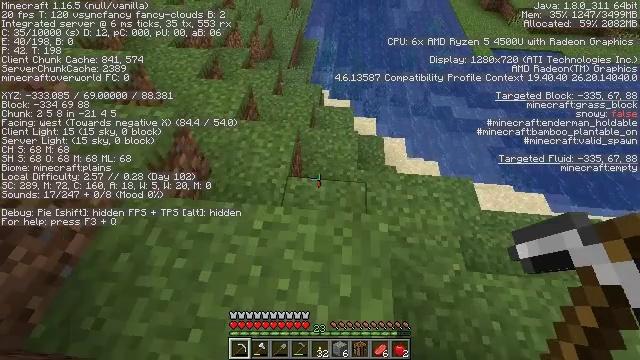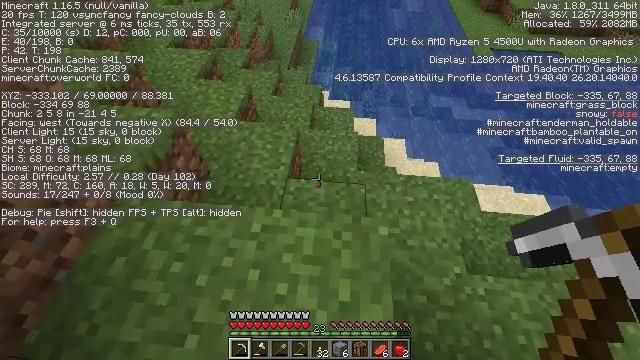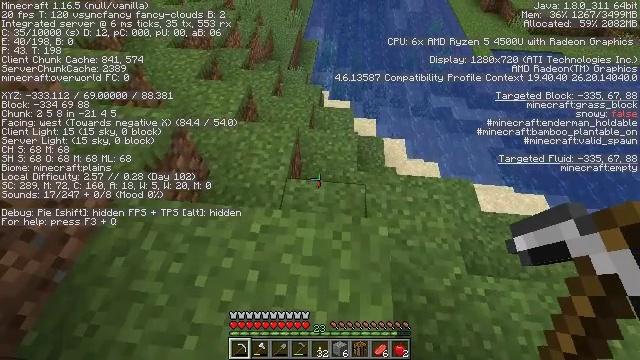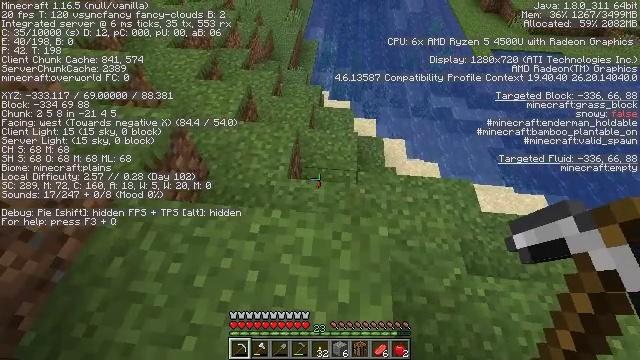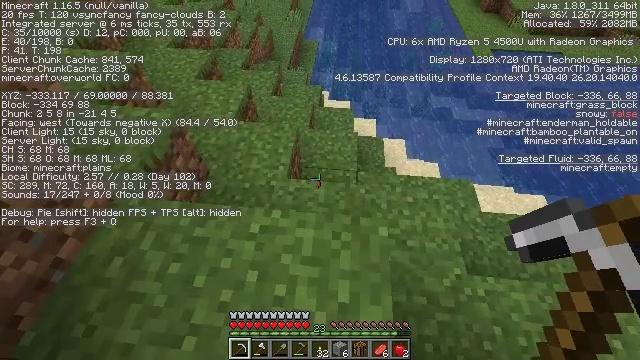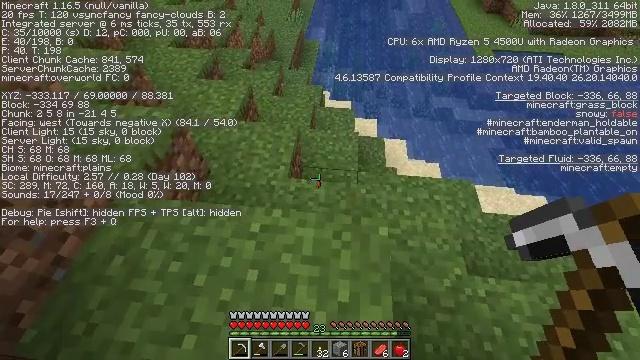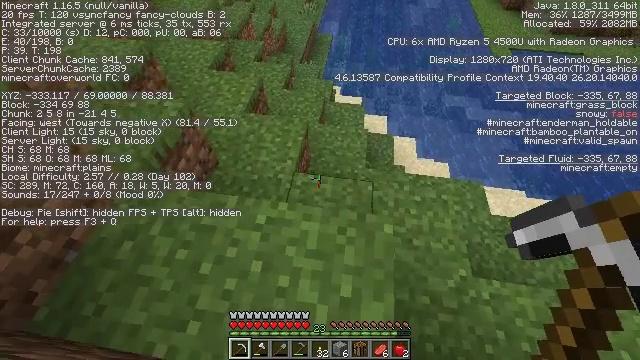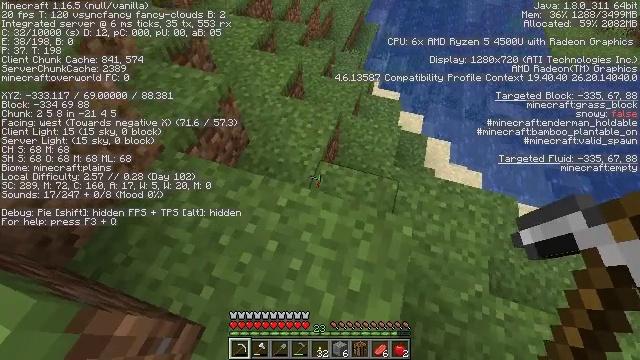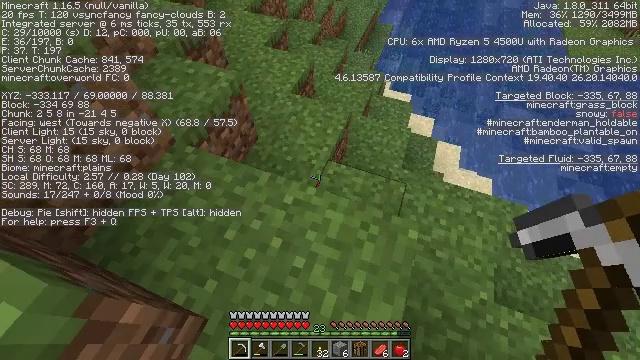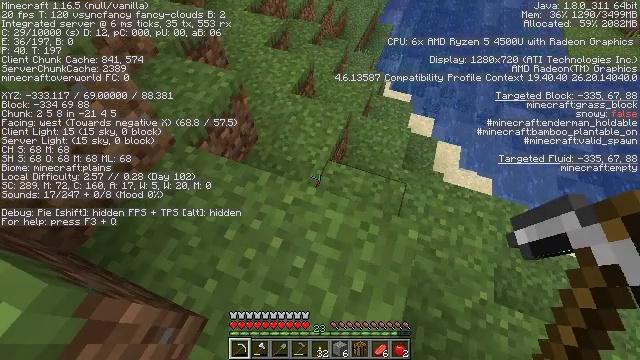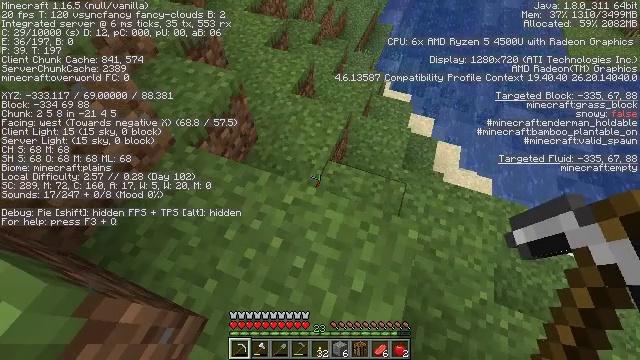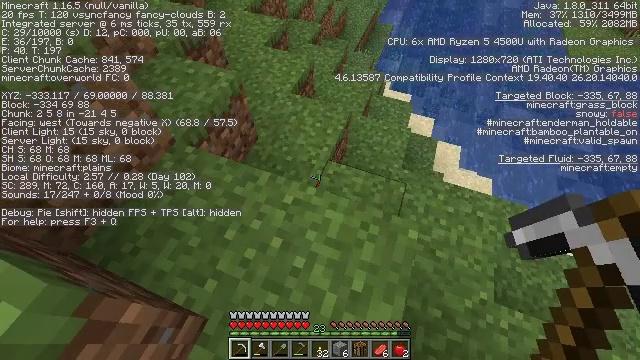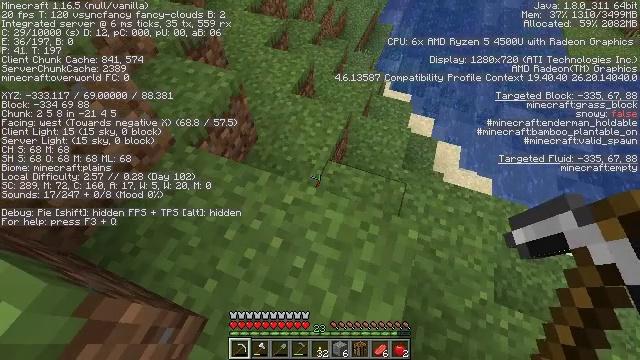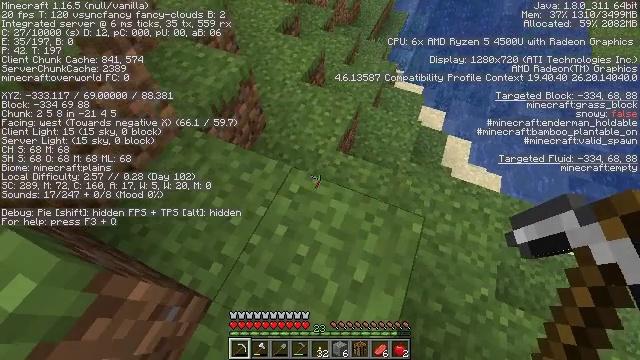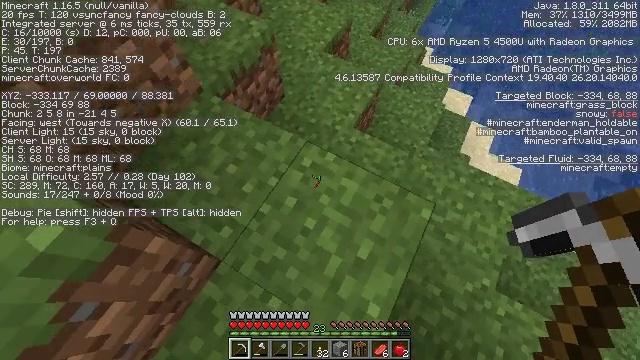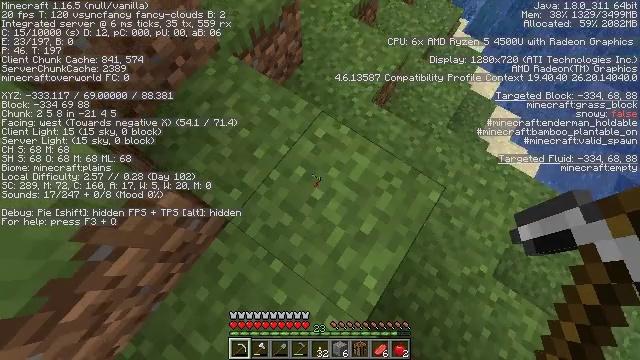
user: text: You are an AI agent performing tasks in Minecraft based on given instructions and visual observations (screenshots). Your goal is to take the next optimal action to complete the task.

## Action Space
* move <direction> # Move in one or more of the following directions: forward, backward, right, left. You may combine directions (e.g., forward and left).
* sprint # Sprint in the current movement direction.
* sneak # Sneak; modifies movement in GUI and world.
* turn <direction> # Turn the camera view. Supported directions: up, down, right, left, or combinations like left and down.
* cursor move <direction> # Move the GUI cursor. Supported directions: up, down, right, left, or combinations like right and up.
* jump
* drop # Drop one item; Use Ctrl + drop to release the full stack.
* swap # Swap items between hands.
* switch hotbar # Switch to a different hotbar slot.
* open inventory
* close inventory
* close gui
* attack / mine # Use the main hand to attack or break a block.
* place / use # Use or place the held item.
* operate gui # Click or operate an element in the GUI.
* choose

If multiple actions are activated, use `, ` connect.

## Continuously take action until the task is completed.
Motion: motion action
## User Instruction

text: Break the grass block.
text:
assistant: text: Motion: no_op
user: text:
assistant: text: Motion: no_op
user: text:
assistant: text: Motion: no_op
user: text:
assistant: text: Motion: no_op
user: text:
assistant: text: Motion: no_op
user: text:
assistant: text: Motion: turn left and down
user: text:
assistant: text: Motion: turn left and down
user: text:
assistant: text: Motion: turn left
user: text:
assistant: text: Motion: no_op
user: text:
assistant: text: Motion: no_op
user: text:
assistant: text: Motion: no_op
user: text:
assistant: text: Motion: no_op
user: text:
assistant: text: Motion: turn left and down
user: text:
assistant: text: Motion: turn left and down
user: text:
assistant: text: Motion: turn left and down
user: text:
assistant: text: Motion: turn left and down
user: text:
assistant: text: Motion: turn left
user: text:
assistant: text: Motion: turn left
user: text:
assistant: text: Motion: turn left
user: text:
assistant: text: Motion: turn left
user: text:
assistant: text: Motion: turn left
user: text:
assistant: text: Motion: no_op
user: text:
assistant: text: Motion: no_op
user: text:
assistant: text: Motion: attack / mine
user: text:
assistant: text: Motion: attack / mine
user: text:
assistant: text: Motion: attack / mine
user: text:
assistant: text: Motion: attack / mine
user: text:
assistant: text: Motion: attack / mine
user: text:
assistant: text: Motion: attack / mine
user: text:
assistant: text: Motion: attack / mine